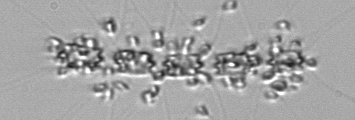
Label: Chaetoceros_didymus_TAG_external_flagellate